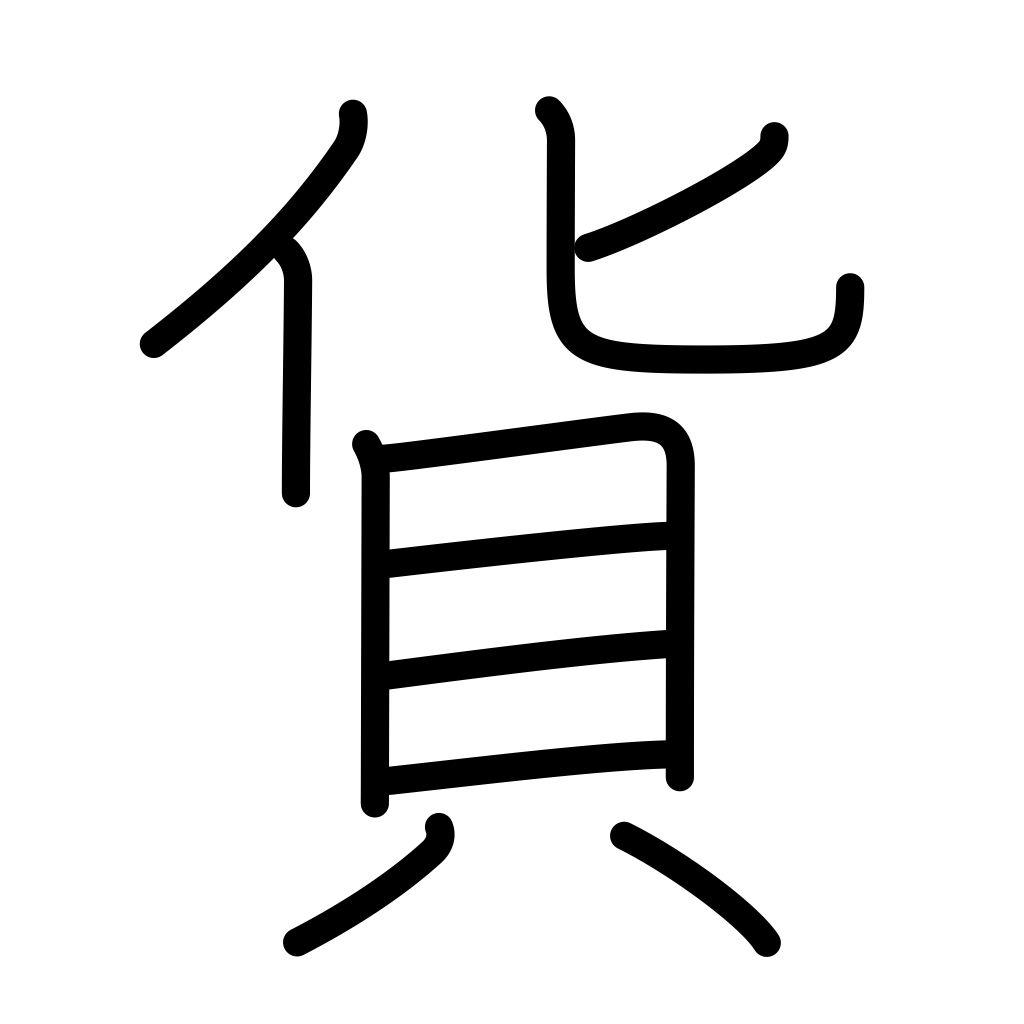
Meaning: freight, goods, property